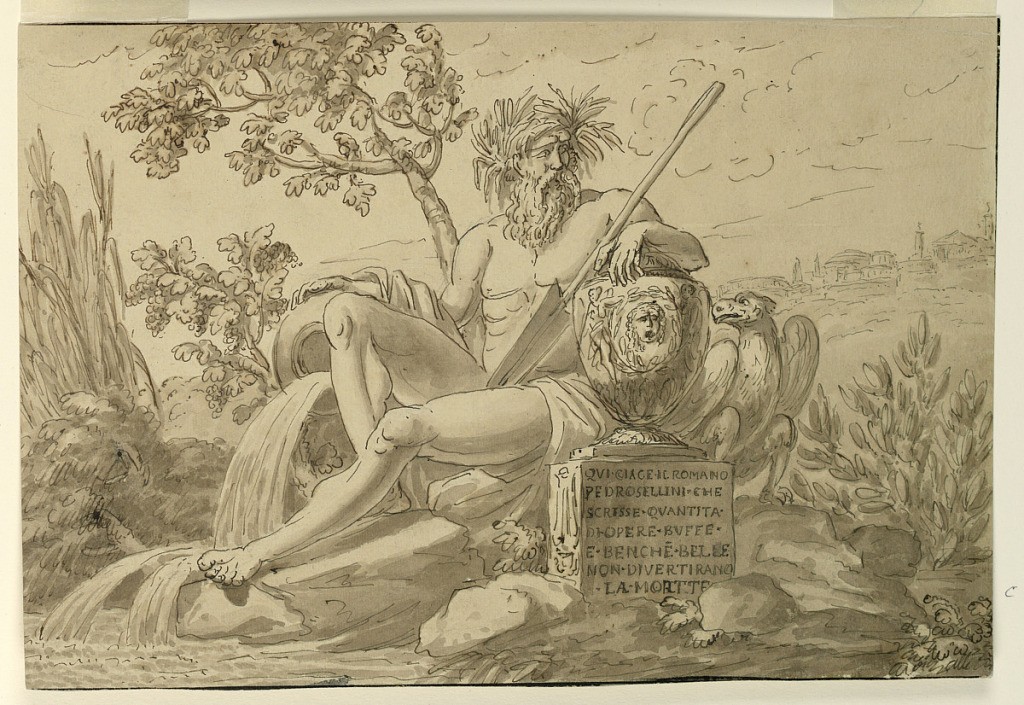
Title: Monument for Pedrosellini of Rome
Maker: Giuseppe Barberi, Italian, 1746–1809
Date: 1795–1809
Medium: Pen and brown ink, brush and brown wash, graphite on beige laid paper, lined
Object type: Drawing
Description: A stream god leans upon an urn which stands upon a base, showing the inscription: "QVI - GIACE - IL ROMANO / PEDROSELLINI - CHE SCRISSE. QVANTITA - / DIOPERE - BVFFE. / E - BENCHE - BELLE. / NON - DIVERTIRANO / LA - MORTE". Bordering line, bottom, remains of each, top, at right.